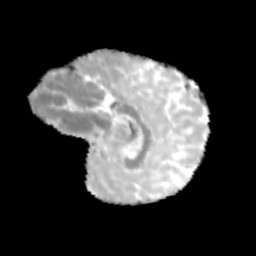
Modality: MD
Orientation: sagittal
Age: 8
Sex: male
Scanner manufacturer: siemens
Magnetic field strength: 3 T
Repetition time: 3.8 s
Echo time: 0.07 s